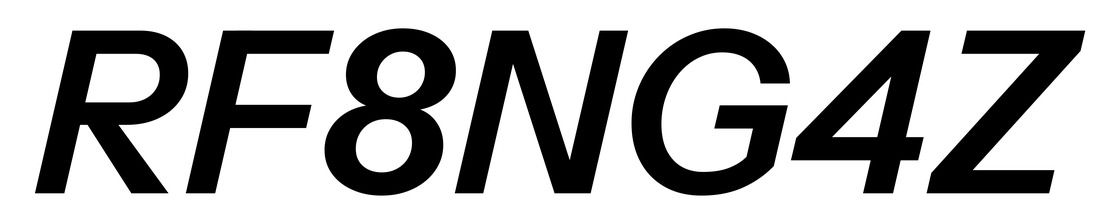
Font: InstrumentSans-Italic_SemiBold_Italic